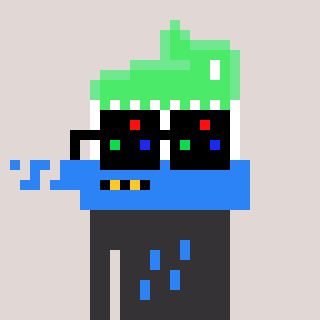
a pixel art character with square black sunglasses, a toothbrush-shaped head and a grayscale-colored body on a warm background